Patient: sex M, age 64
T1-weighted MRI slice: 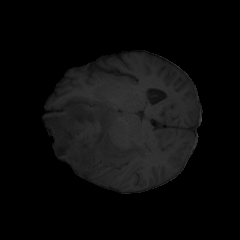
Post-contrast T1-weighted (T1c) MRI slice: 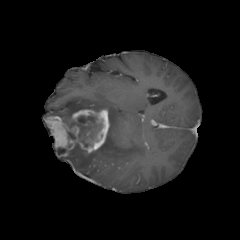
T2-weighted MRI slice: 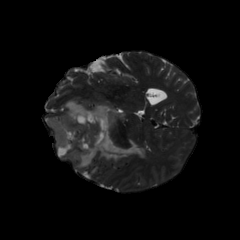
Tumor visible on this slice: yes
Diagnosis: Astrocytoma, IDH-mutant
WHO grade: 3